Question: Is it possible to get the logger wrapped by slf4j ?
For example, in debug mode, when I inspect 'org.slf4j.LoggerFactory.getLogger(loggerName)', I can see the logger (here, 'java.util.logging') :

I want to do something like :
'''
// Get the real logger, cast in java.util.logging
java.util.logging.Logger myLogger = LoggerFactory.getLogger(loggerName))...;
// Use the java.util.logging methods
myLogger.setLevel(Level.parse(level));
'''
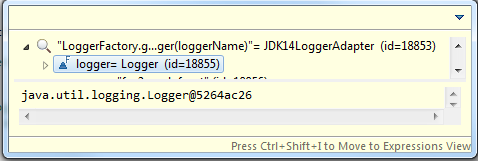
Answer: I've found a solution using reflection.
Looking for the "logger" field in the slf4j Logger.
'''
private <T> T getLogger(final String loggerName, final Class<T> loggerClass) {
final org.slf4j.Logger logger = LoggerFactory.getLogger(loggerName);
try {
final Class<? extends org.slf4j.Logger> loggerIntrospected = logger.getClass();
final Field fields[] = loggerIntrospected.getDeclaredFields();
for (int i = 0; i < fields.length; i++) {
final String fieldName = fields[i].getName();
if (fieldName.equals("logger")) {
fields[i].setAccessible(true);
return loggerClass.cast(fields[i].get(logger));
}
}
} catch (final Exception e) {
logger.error(e.getMessage());
}
return null;
}
'''
Calling with:
'''
java.util.logging.Logger myLogger = getLogger(loggerName, java.util.logging.Logger.class)
// or
org.apache.log4j.Logger myLogger = getLogger(loggerName, org.apache.log4j.Logger.class)
'''
But maybe exists a better solution using the slf4j API ?